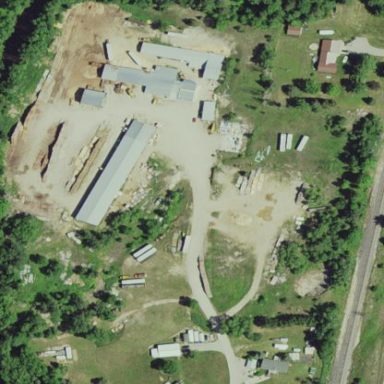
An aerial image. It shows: Industrial area that houses sawmill.